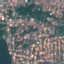
Label: Residential